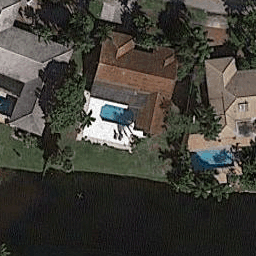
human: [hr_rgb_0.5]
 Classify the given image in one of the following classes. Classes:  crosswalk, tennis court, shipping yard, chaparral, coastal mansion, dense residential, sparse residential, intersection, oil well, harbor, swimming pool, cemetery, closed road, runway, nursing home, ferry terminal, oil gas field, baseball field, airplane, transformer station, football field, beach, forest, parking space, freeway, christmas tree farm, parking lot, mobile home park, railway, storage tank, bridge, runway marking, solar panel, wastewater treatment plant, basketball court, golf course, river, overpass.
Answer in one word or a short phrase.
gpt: coastal mansion